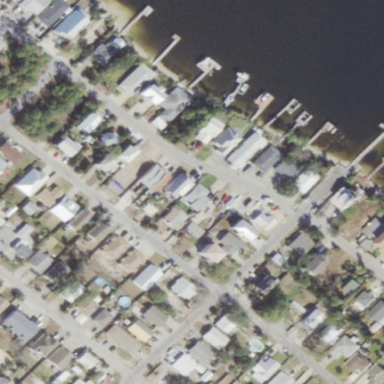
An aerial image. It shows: Residential area consisting of single-family homes.